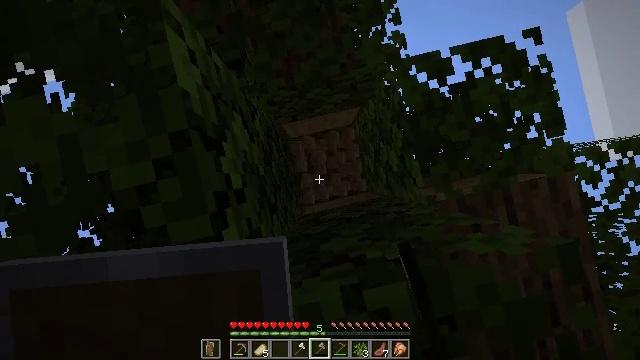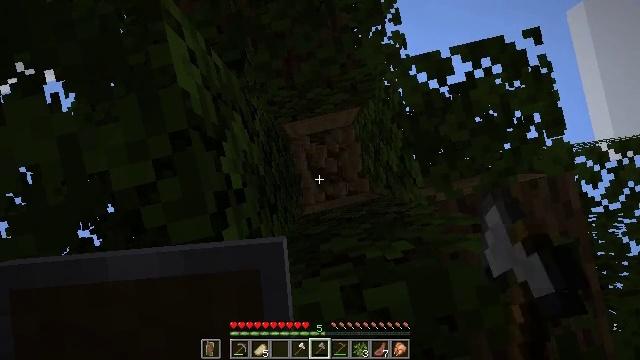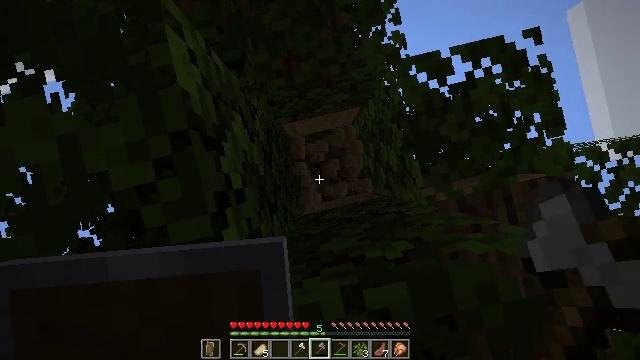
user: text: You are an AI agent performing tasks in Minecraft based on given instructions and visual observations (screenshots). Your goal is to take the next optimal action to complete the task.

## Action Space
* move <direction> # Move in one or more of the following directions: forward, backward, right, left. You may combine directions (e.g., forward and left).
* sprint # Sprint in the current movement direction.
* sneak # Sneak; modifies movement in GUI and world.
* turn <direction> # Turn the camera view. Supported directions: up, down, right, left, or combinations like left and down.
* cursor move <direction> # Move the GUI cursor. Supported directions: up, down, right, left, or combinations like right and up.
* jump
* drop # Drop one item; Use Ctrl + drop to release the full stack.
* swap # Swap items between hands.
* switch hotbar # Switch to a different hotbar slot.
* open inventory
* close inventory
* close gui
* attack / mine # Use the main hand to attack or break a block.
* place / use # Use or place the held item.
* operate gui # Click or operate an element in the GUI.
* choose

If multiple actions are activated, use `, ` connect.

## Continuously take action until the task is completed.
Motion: motion action
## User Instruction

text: Break the tree to get oak logs.
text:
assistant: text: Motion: sneak, attack / mine
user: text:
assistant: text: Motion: sneak, attack / mine
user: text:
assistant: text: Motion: sneak, attack / mine